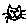
Label: cat